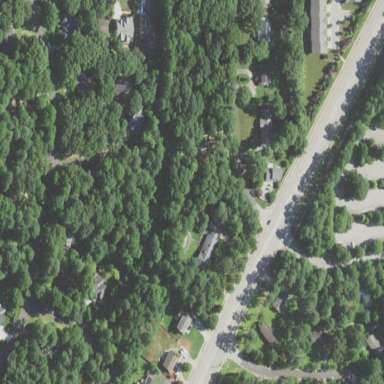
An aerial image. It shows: Residential area within neighborhood.